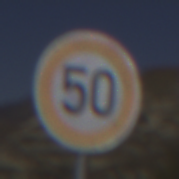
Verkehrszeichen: Geschwindigkeit50
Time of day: Midday
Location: Outdoor (Nature)
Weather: Clear
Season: NotSpecified
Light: Natural